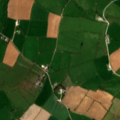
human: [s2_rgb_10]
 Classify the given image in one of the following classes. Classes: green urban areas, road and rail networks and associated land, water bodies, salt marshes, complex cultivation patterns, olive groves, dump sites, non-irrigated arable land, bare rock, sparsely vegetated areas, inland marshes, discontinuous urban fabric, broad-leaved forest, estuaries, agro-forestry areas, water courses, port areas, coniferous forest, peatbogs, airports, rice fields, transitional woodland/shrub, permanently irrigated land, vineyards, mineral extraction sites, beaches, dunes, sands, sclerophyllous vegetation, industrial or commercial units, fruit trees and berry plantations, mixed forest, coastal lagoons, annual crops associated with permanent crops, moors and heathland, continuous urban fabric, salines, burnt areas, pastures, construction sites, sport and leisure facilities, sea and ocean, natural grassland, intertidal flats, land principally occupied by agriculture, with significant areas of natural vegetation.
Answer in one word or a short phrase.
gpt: non-irrigated arable land, pastures